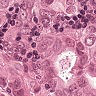
Metastatic tissue present: yes